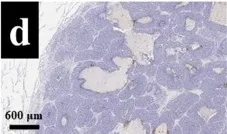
Focally positive for CK5/6. (x 10).
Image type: pathology (immunostaining)